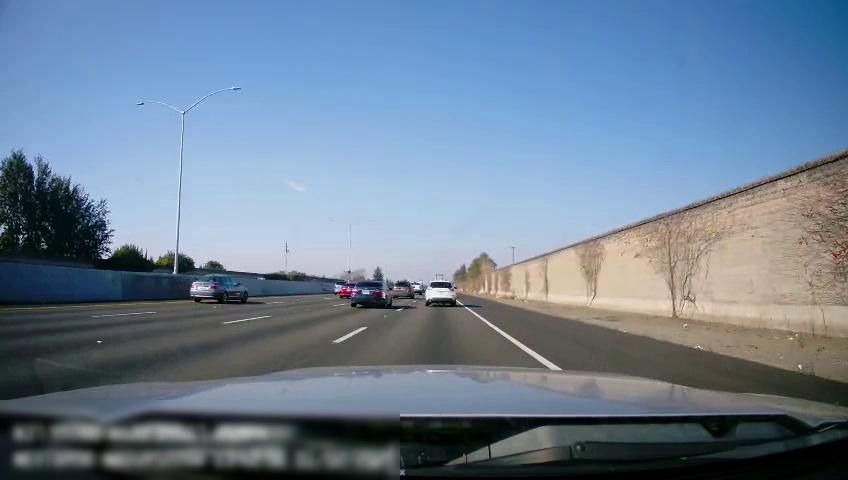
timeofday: Day
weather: Sunny
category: Drivable Space
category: Vehicles | Truck
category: Vehicles | SUV
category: Vehicles | Car
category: Vehicles | Car
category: Vehicles | Car
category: Vehicles | SUV
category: Vehicles | Car
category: Lanes | Current Lane
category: Lanes | Current Lane
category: Lanes | Alternate Lane
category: Lanes | Alternate Lane
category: Lanes | Alternate Lane